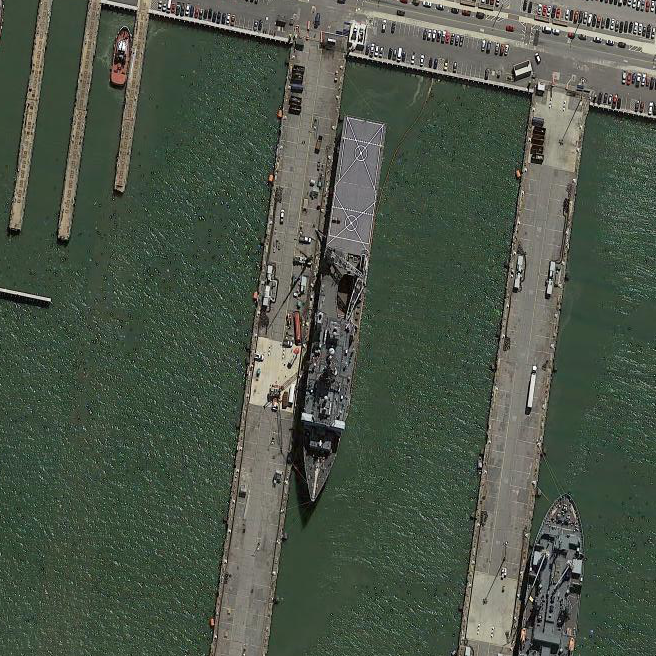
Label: combat